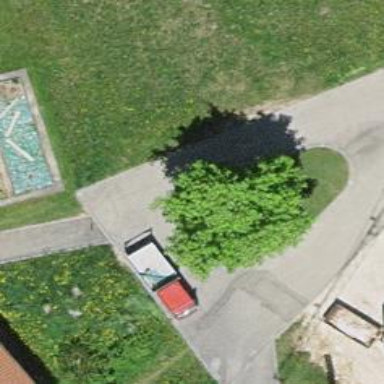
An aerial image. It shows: Deciduous tree with lush green leaves.